Question: I have a grouped boxplot with ggplot2 like this
'''
p <- qplot(factor(cyl), mpg, data=mtcars, geom="boxplot", fill=factor(gear))
'''
and I want to overdraw the mean points. I've tried this
'''
p+ stat_summary(fun.y=mean, colour="red", geom="point")
'''
but, I don't get the mean points over the boxes of each group.

What should I do to get this?
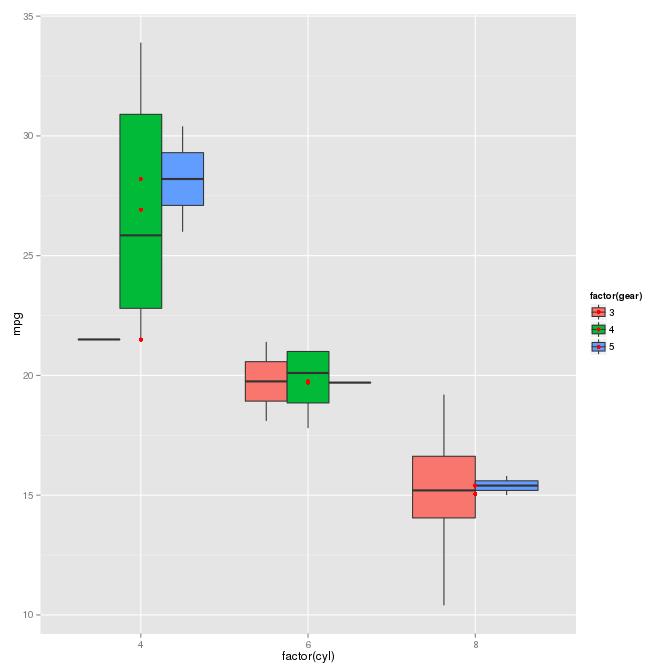
Answer: You should set position to 'position_dodge()' and 'width' to 0.75 - so points will be placed in the same way as boxplots.
'''
qplot(factor(cyl), mpg, data=mtcars, geom="boxplot", fill=factor(gear)) +
stat_summary(fun.y=mean, colour="red",
geom="point",position=position_dodge(width=0.75))
'''